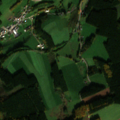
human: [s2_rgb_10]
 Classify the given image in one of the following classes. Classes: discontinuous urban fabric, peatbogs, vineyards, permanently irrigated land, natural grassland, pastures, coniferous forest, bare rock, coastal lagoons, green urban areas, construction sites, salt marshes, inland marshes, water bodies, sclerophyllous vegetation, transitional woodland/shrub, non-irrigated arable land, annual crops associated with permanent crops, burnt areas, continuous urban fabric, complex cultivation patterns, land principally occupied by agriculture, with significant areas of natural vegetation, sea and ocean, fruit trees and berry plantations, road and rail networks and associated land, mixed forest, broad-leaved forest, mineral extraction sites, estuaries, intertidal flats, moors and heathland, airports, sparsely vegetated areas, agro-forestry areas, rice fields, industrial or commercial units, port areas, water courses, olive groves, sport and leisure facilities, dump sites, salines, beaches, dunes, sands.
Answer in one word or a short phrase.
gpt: discontinuous urban fabric, non-irrigated arable land, pastures, complex cultivation patterns, land principally occupied by agriculture, with significant areas of natural vegetation, coniferous forest, mixed forest